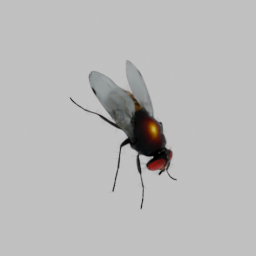
Label: animals